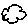
Label: cloud